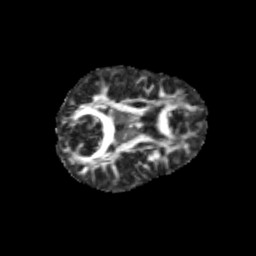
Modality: FA
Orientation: axial
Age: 9
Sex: male
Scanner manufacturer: siemens
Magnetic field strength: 3 T
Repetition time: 3.8 s
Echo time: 0.07 s